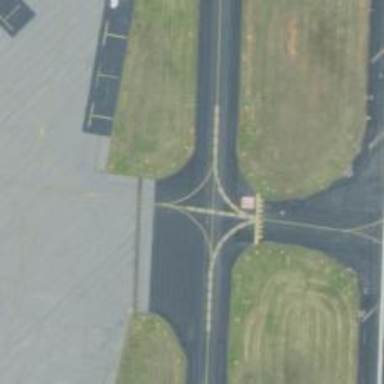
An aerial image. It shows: Image of taxiway at airport.